Question: I have been trying to perform a perspective transform on a UIView. I have been working from this <URL>.
However, that example applies a rotation on the view as well as a perspective change. Is there a way to change the perspective of the view with no rotation? Something that might look like this:

I have been trying to remove the rotation, but when I do the perspective transform does not get applied. I can't find any examples out there that deal with just changing the perspective. Thanks in advance.
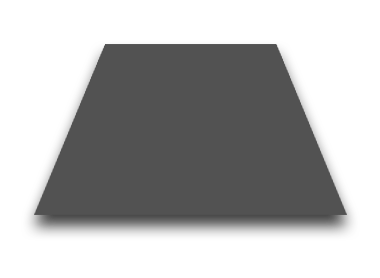
Answer: Just adding to David's answer: To get an output as in your image you have to rotate the view around the x-axis (the horizontal axis) so that the upper edge of the view rectangle appears "further away" from the viewer than the lower edge, e.g.
'''
CATransform3D rotationAndPerspectiveTransform = CATransform3DIdentity;
rotationAndPerspectiveTransform.m34 = 1.0 / -200;
rotationAndPerspectiveTransform = CATransform3DRotate(rotationAndPerspectiveTransform, 45.0f * M_PI / 180.0f, 1.0f, 0.0f, 0.0f);
layer.transform = rotationAndPerspectiveTransform;
'''